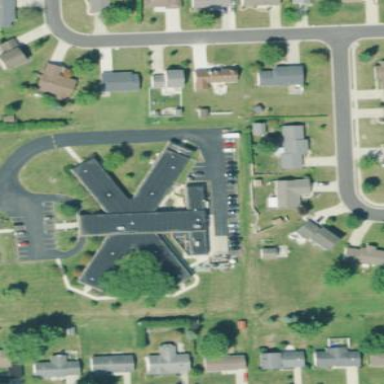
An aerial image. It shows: Nursing home building.